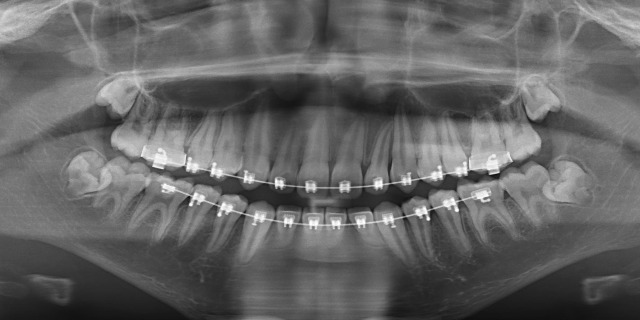
adult